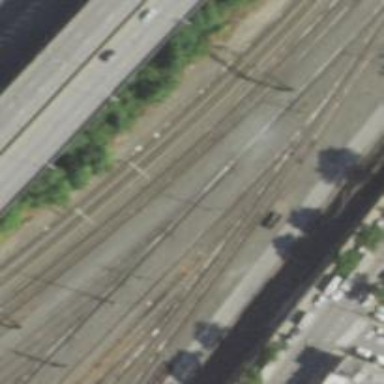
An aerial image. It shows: Railway yard in service.